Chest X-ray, PA view. Patient: 51 years old, sex F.
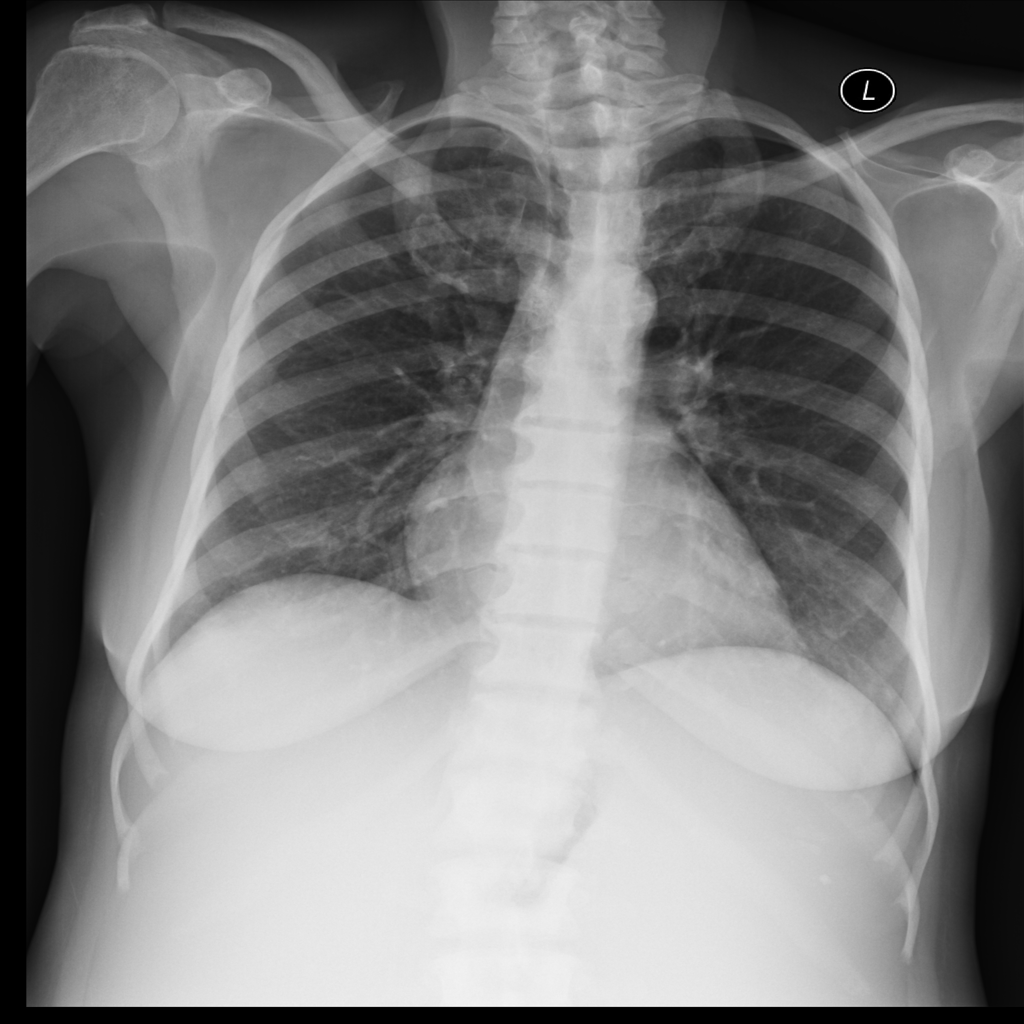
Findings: No Finding